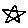
Label: star